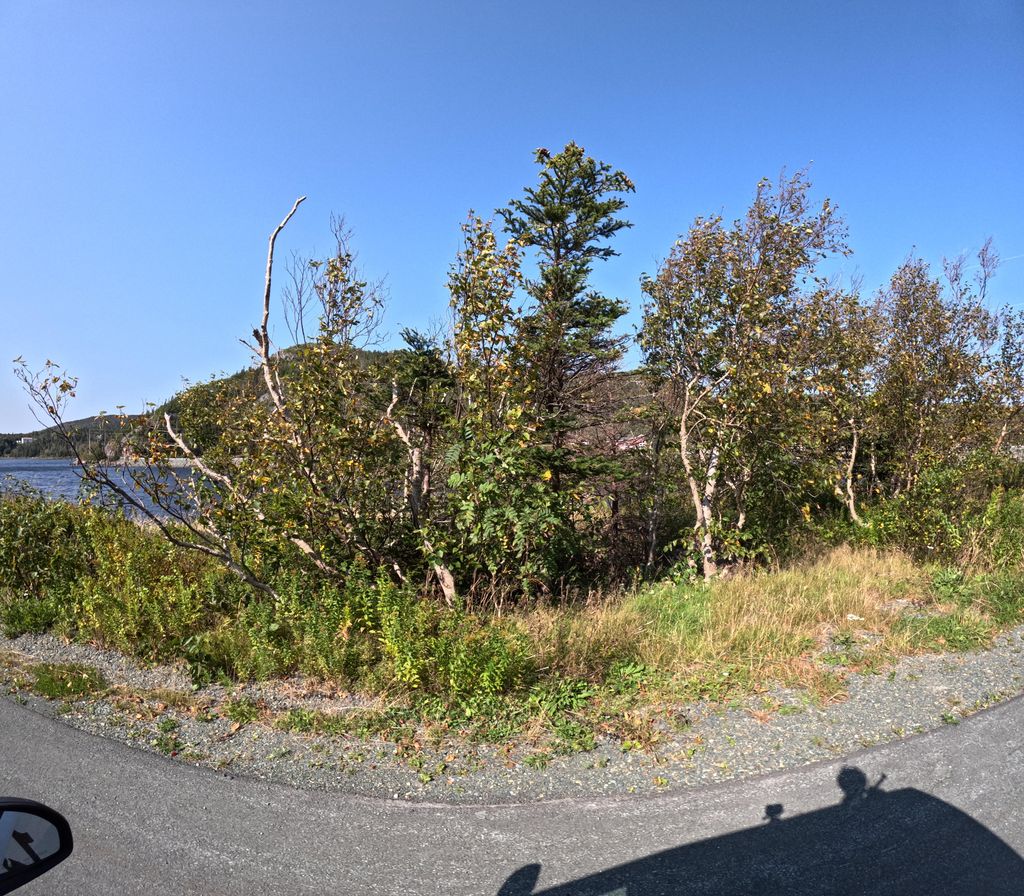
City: st_johns